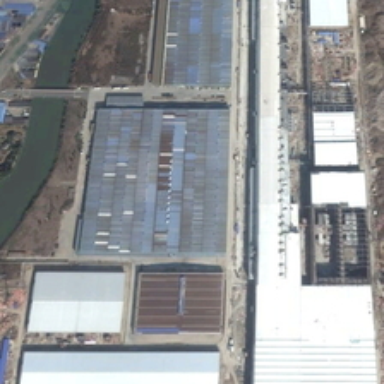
Several buildings are in two sides of a river .